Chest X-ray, PA view. Patient: 58 years old, sex F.
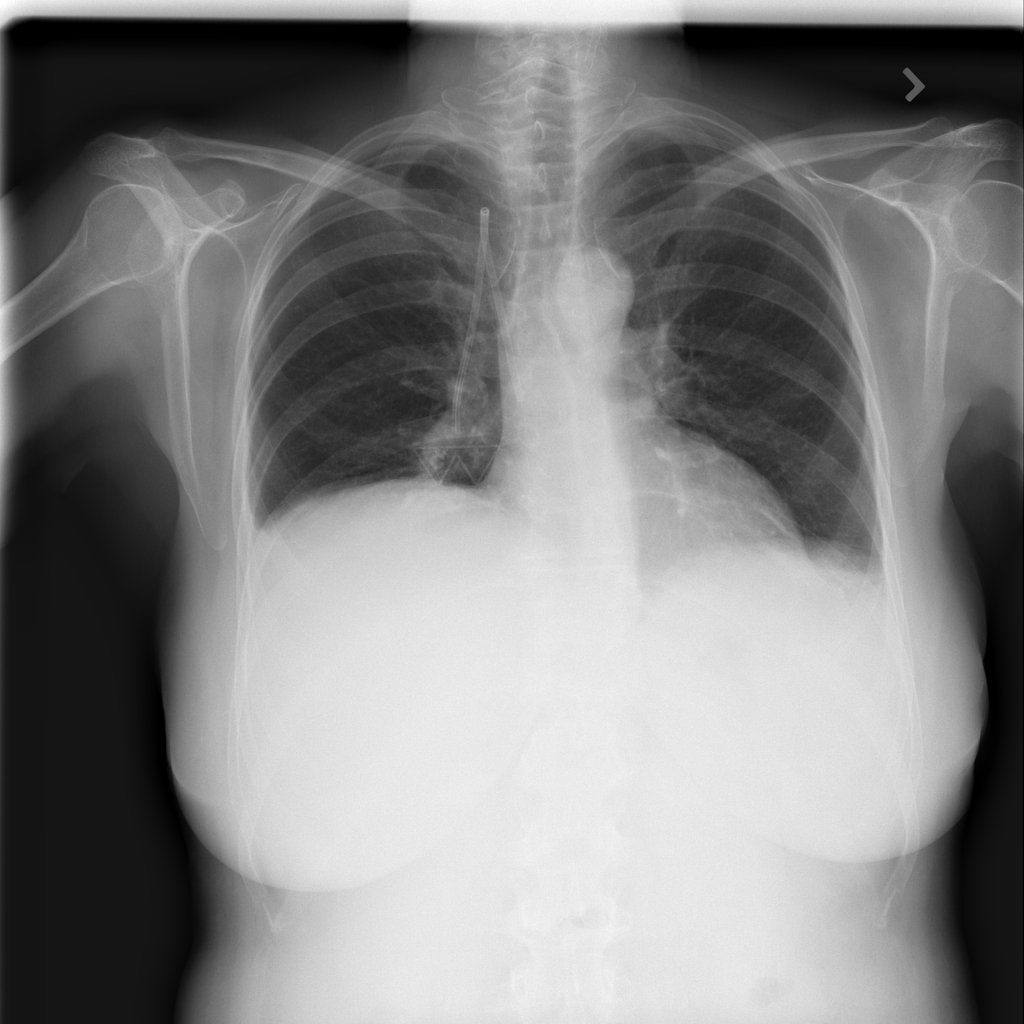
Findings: No Finding